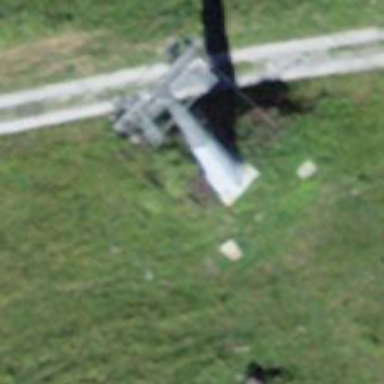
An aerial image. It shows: Pylon for aerialway.